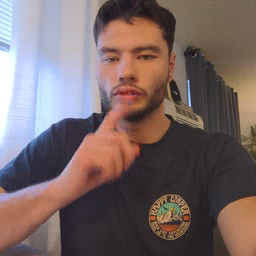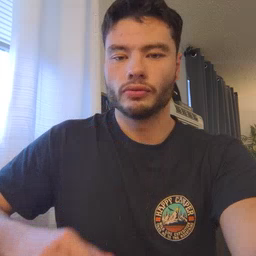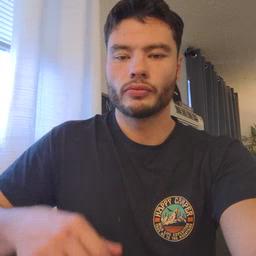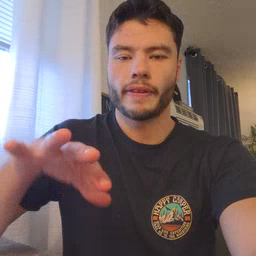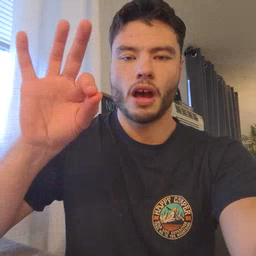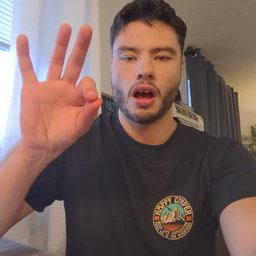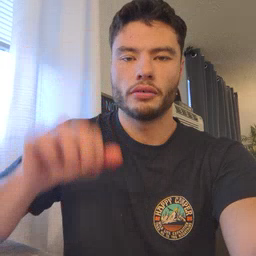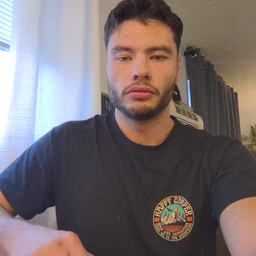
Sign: find